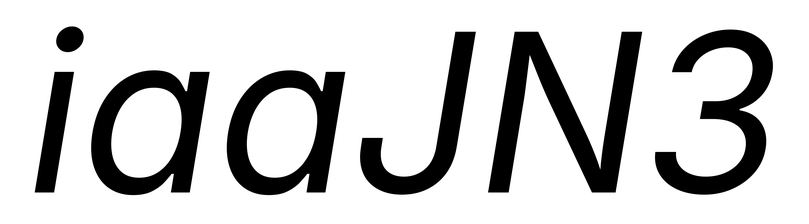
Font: Inter-Italic_Italic